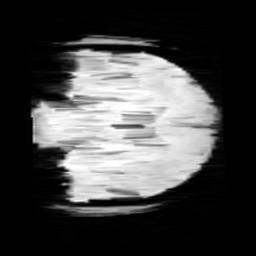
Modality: minIP
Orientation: coronal
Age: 13
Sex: male
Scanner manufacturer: siemens
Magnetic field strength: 3 T
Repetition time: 0.027 s
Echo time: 0.02 s